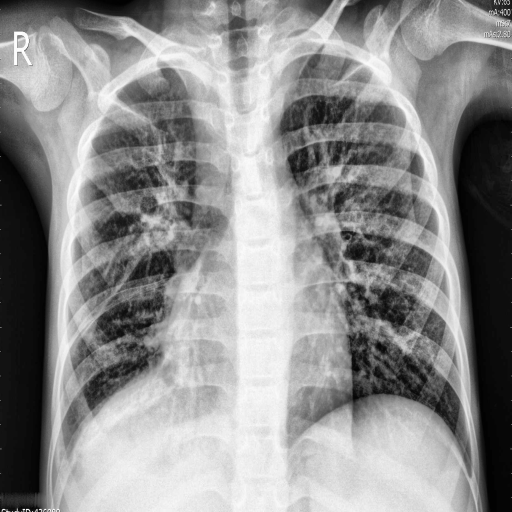
Finding: PNEUMONIA